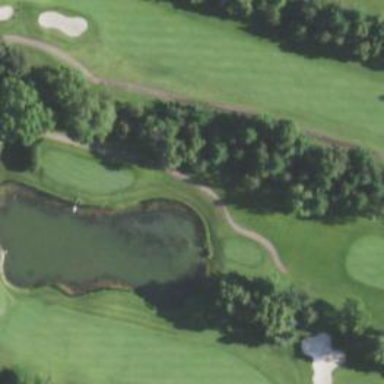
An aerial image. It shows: Path for golf carts.